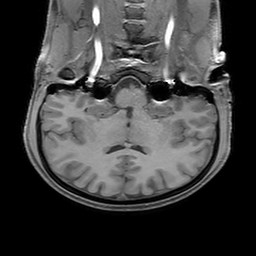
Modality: T1w
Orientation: sagittal
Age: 23
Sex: female
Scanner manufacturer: philips
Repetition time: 0.0076 s
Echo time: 0.0024 s